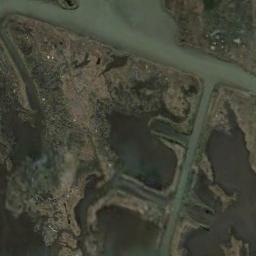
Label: wetland